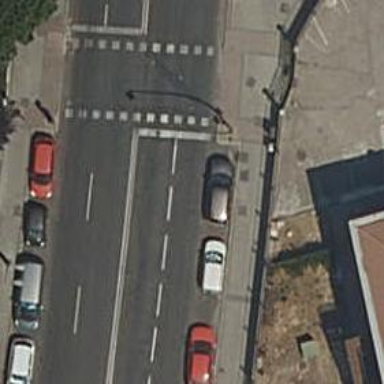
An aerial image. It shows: Road with traffic signals.